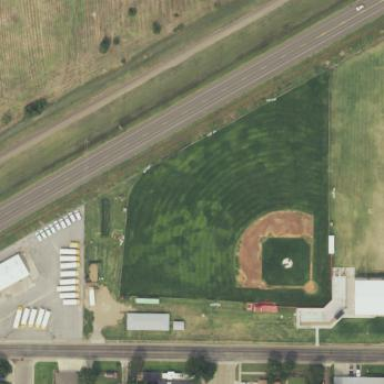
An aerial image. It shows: Baseball pitch for leisure land activities.